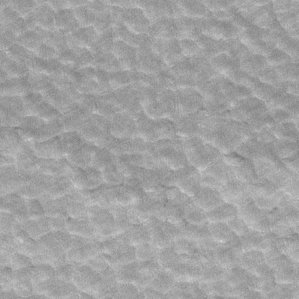
Label: frost